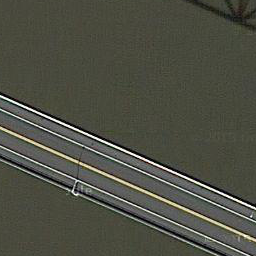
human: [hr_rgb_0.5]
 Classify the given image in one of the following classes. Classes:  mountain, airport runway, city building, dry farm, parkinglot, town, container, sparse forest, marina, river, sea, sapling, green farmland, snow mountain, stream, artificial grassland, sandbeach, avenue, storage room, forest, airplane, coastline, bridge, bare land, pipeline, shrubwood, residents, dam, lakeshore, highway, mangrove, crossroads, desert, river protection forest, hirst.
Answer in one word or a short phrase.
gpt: bridge